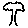
Label: tree